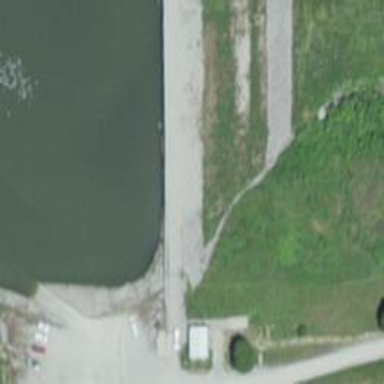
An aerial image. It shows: Dam across waterway.